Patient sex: M
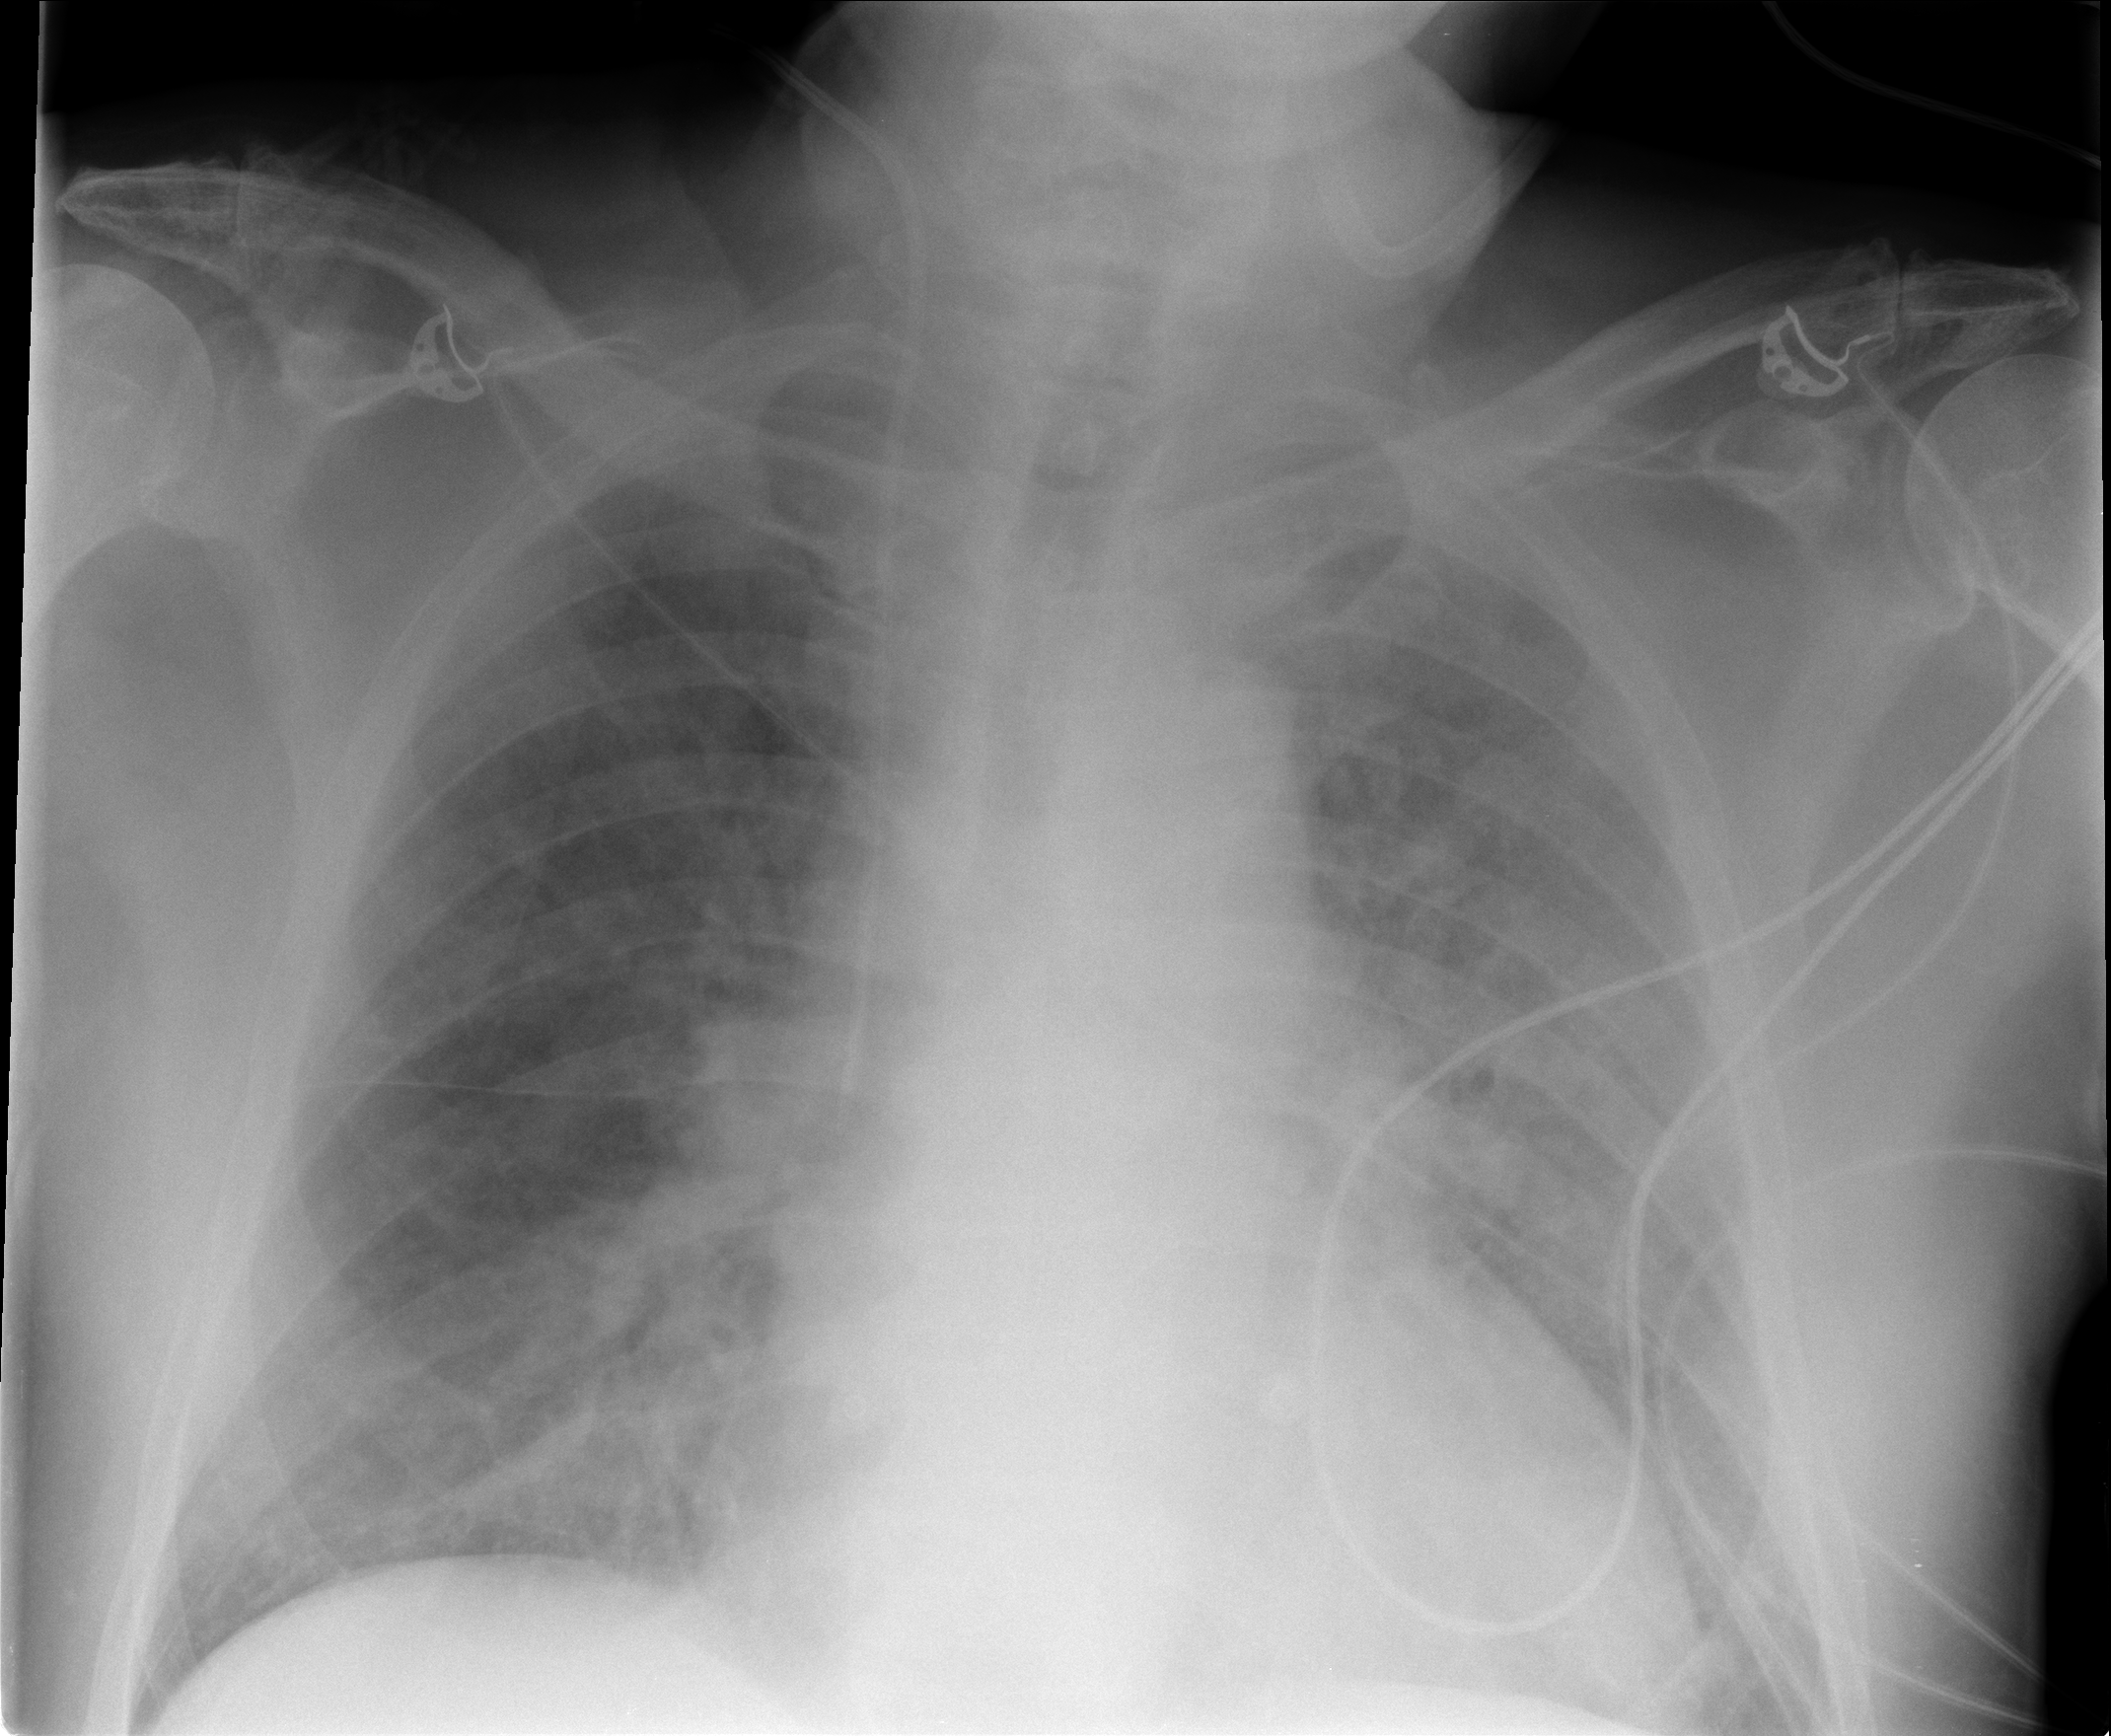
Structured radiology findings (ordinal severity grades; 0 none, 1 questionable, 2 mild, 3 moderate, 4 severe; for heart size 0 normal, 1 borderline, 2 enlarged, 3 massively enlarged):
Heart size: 0
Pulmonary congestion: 0
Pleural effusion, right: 0
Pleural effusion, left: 0
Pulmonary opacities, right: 3
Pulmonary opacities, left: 4
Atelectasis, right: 0
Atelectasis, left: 0